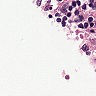
Metastatic tissue present: no